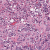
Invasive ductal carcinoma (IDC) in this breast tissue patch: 1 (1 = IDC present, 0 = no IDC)